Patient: sex F, age 72
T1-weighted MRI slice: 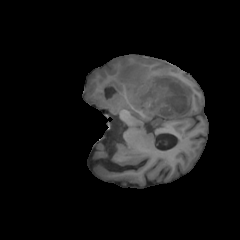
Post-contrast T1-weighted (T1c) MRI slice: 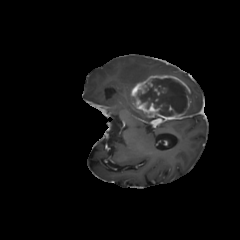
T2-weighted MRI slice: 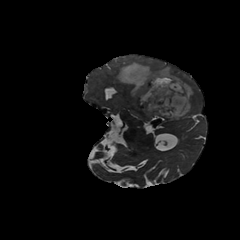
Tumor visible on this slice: yes
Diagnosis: Glioblastoma, IDH-wildtype
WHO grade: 4